Interaction volume radius: 5 \u00c5
Interaction volume height: 50 \u00c5
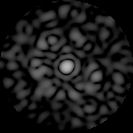
Disorder parameter: 0.8713